Sex: M
Age: 68
Scanner: Avanto
Primary tumour origin: Melanoma
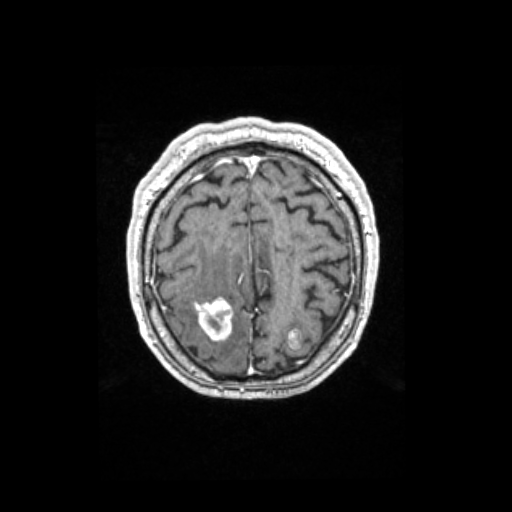
Segmented lesion volume (cc): 2.046
Number of lesion components: 4